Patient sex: M
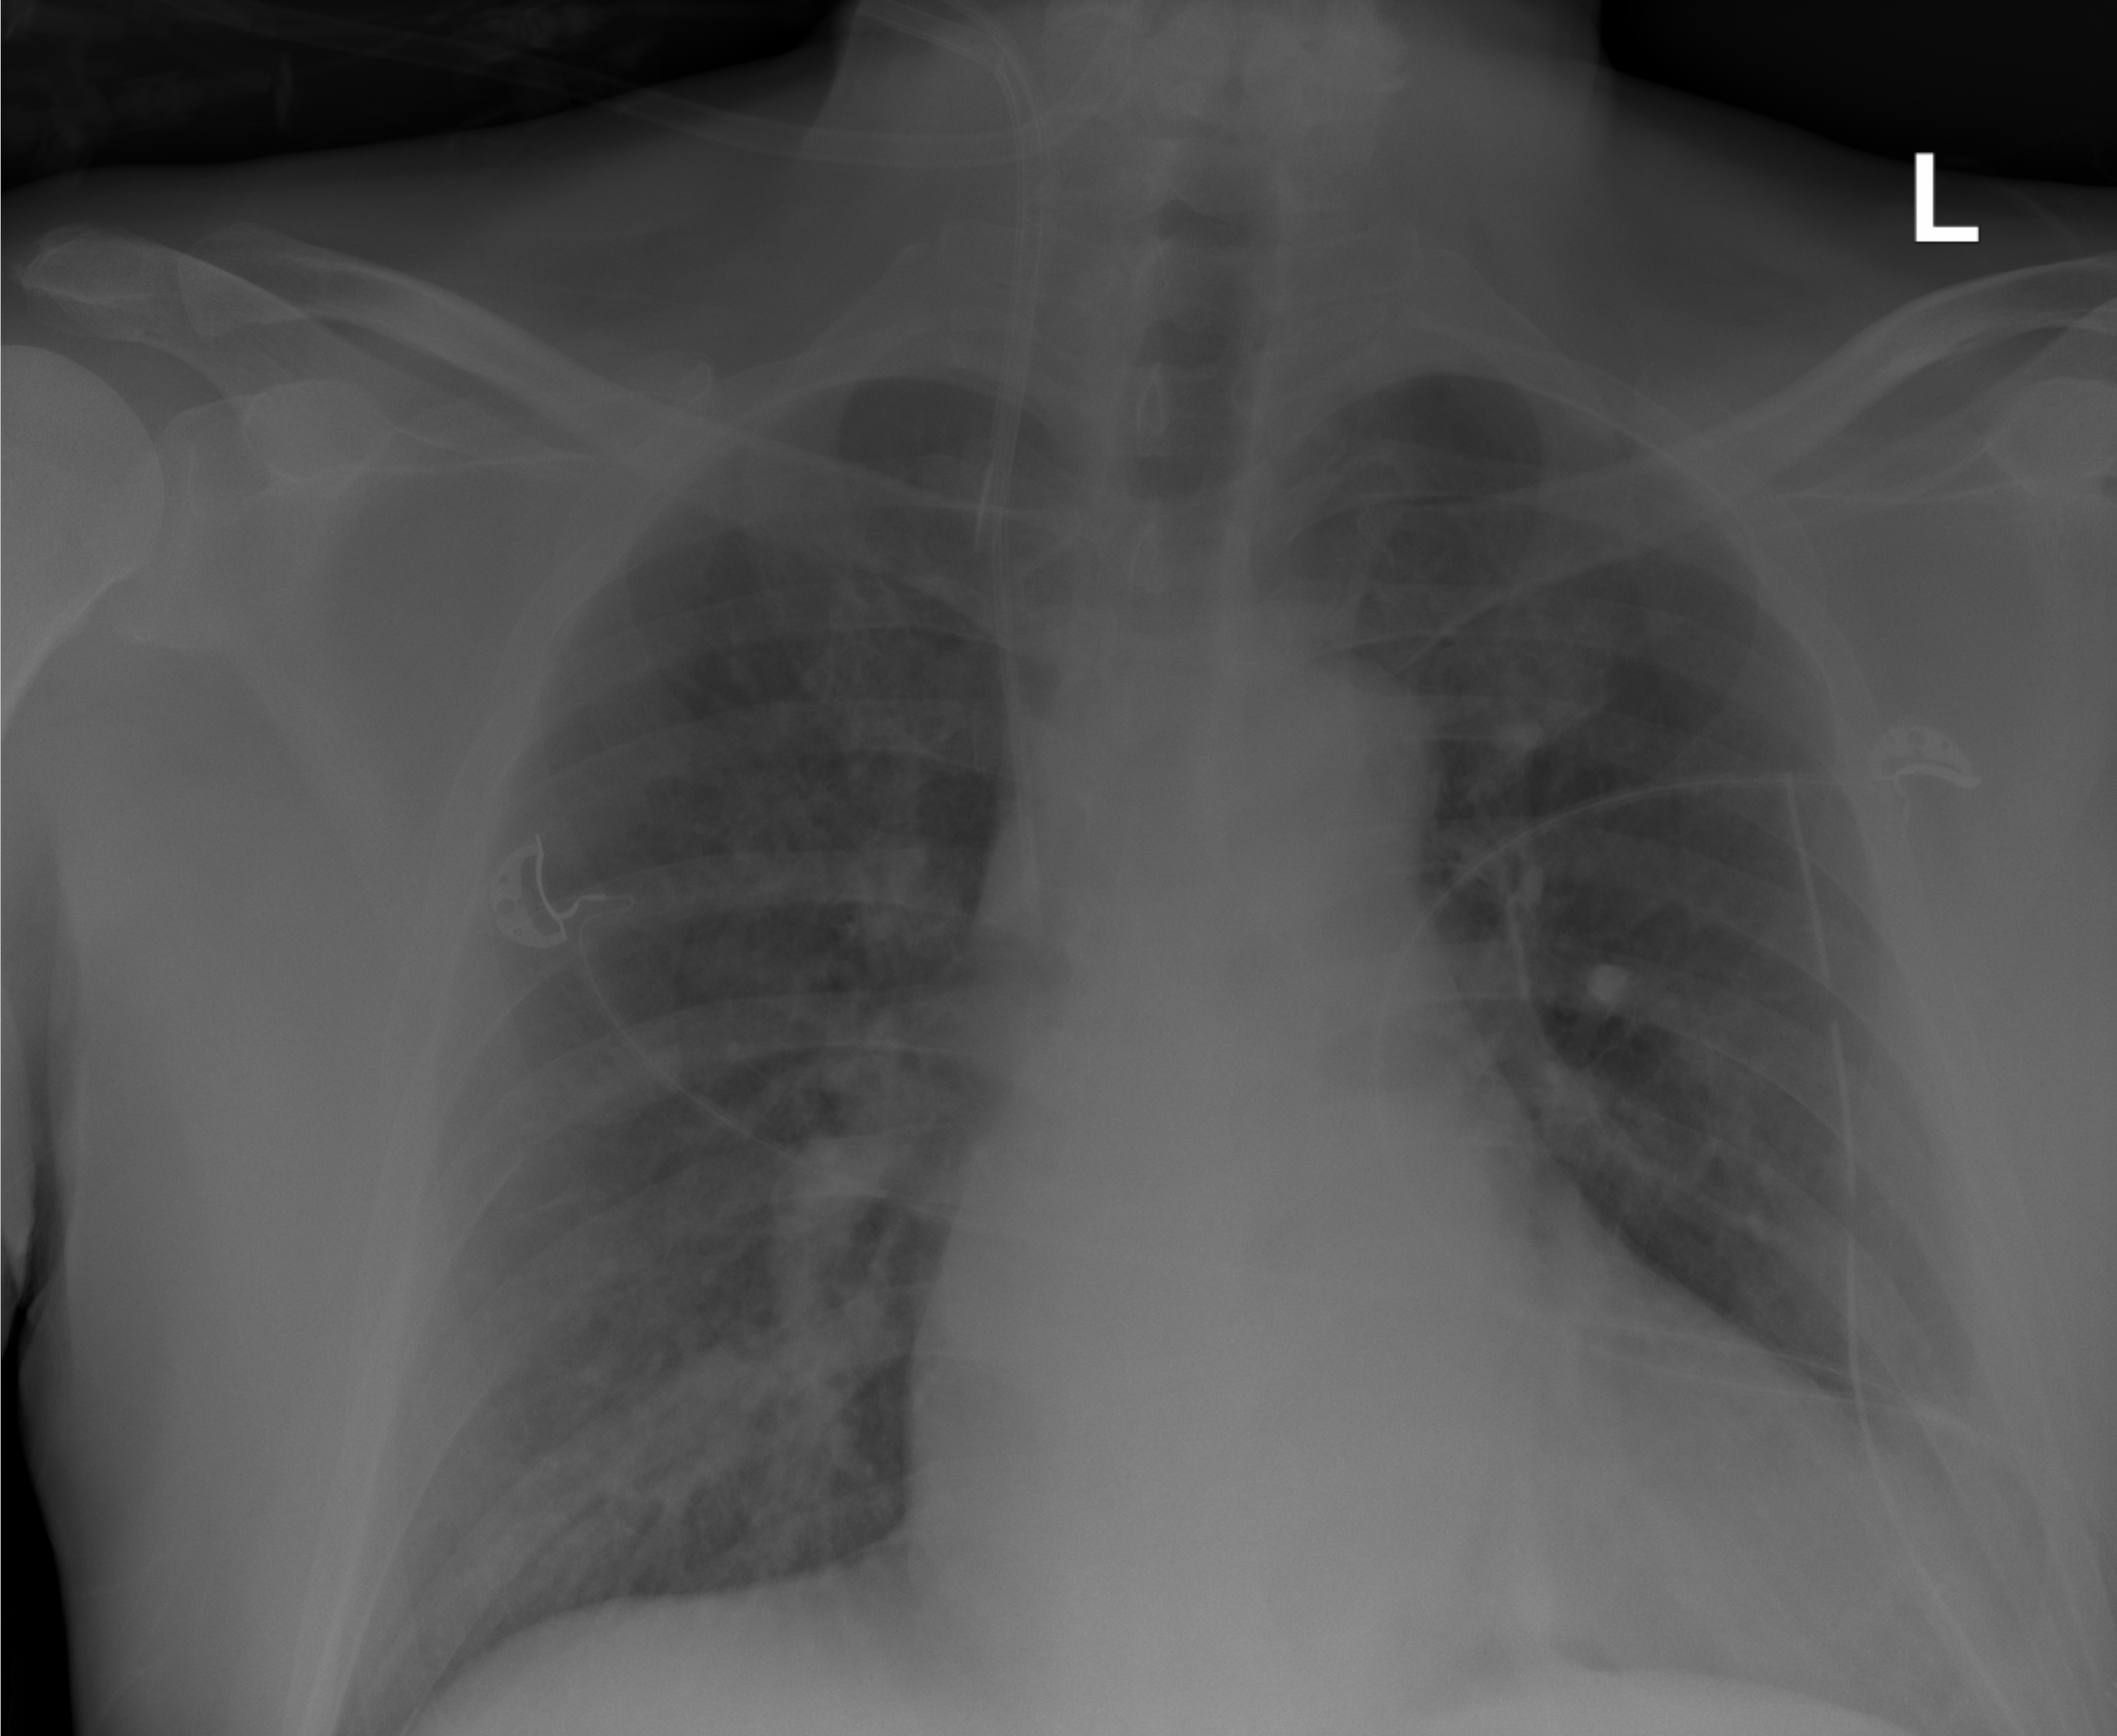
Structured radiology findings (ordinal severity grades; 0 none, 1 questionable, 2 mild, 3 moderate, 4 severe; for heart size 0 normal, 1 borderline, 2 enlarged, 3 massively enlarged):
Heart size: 2
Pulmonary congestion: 1
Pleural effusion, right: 0
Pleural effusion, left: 1
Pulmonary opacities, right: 0
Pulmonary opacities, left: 1
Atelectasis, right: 0
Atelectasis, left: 2